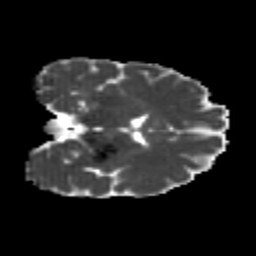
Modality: MD
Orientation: coronal
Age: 26
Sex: female
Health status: healthy
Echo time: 0.074 s